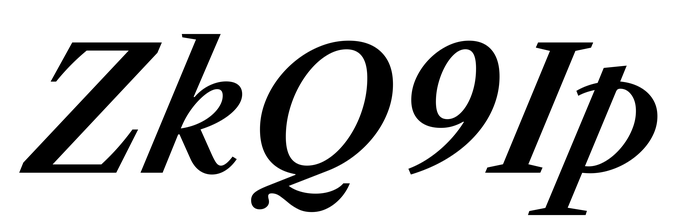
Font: LibreCaslonText-Italic_SemiBold_Italic